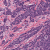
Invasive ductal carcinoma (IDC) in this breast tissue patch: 1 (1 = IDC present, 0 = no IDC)